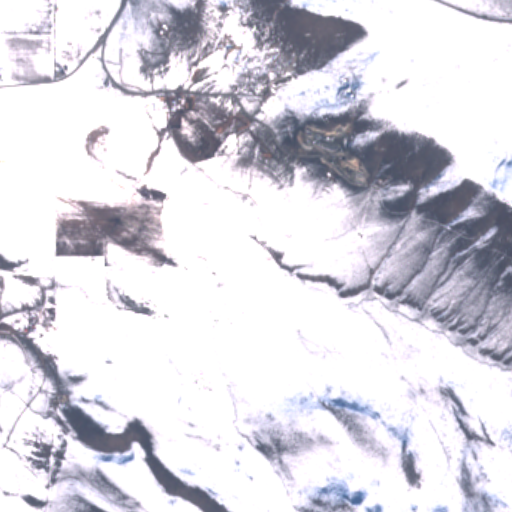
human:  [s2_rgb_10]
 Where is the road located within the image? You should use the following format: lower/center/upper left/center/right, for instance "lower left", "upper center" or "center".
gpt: There is no road in the image.